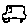
Label: car